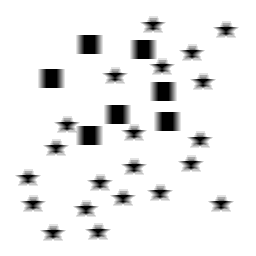
Squares: 7
Triangles: 0
Stars: 21
Total shapes: 28